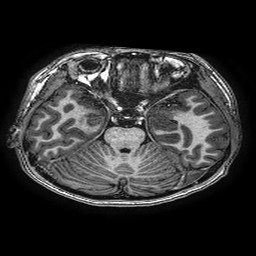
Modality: T1w
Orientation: coronal
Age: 16
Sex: female
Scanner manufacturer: ge
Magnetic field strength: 3 T
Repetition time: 0.00766 s
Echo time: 0.003476 s